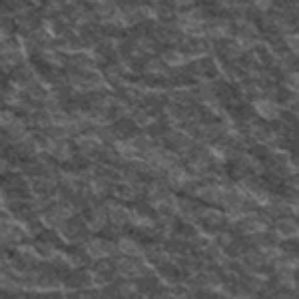
Label: frost